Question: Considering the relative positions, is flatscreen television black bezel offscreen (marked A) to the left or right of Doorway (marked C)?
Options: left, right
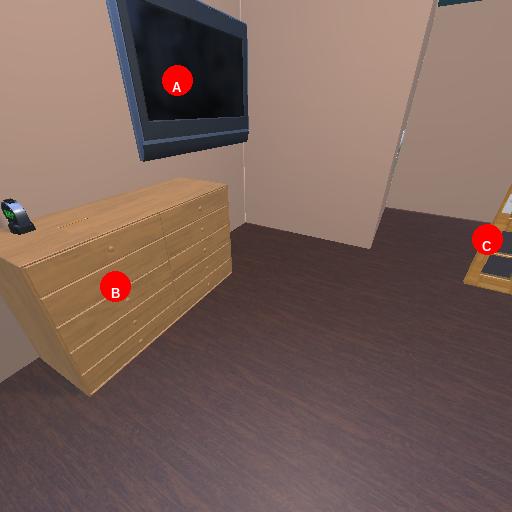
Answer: left